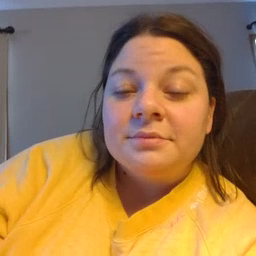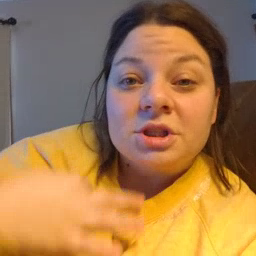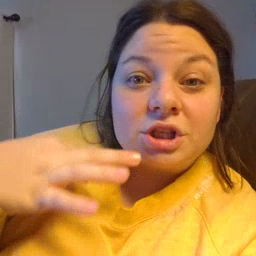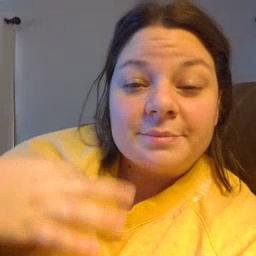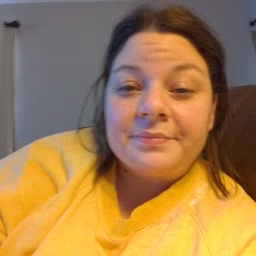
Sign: shirt